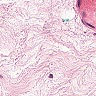
Metastatic tissue present: no